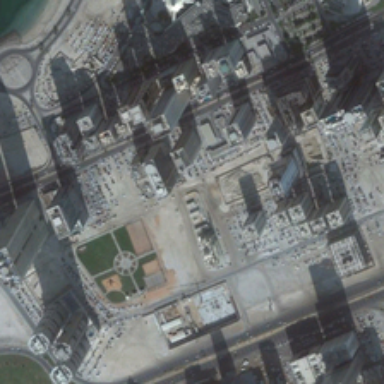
Many buildings with parking lots are in a commercial area .